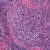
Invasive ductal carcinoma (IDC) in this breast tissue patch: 0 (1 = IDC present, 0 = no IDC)